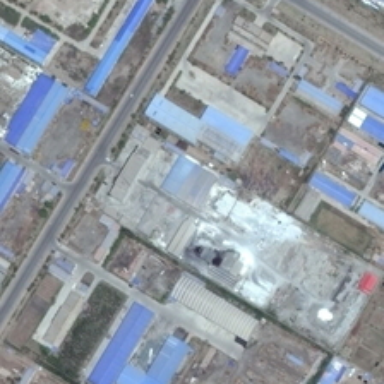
Many buildings are in an industrial area .